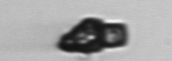
Label: Delphineis